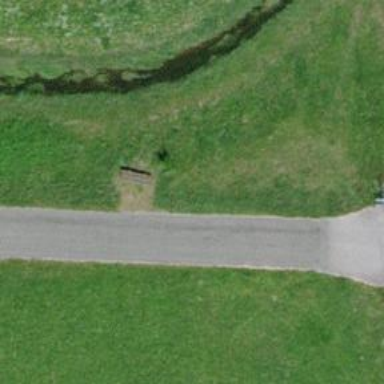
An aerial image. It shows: Brown bench.